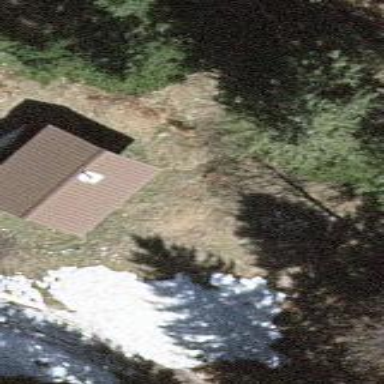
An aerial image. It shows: Shelter building designed as weather shelter.